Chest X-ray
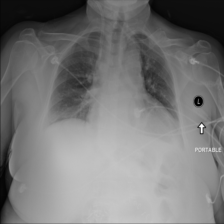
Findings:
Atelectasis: positive
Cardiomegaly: negative
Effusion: negative
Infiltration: negative
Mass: negative
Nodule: negative
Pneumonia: negative
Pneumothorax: negative
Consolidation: negative
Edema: negative
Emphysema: negative
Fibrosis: negative
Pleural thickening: negative
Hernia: negative